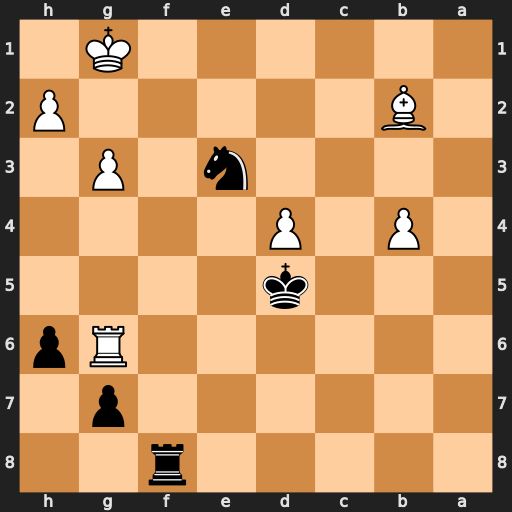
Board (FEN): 5r2/6p1/6Rp/3k4/1P1P4/4n1P1/1B5P/6K1
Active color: b
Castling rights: -
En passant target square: -
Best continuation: Rf1#